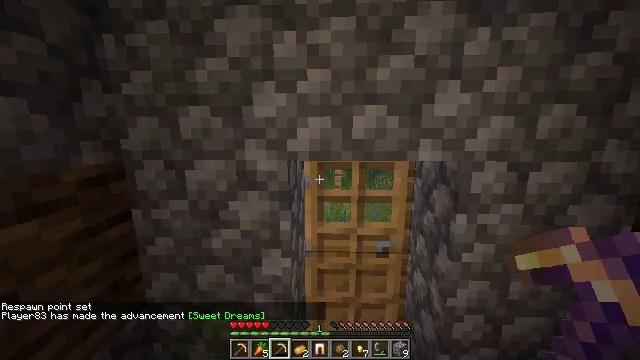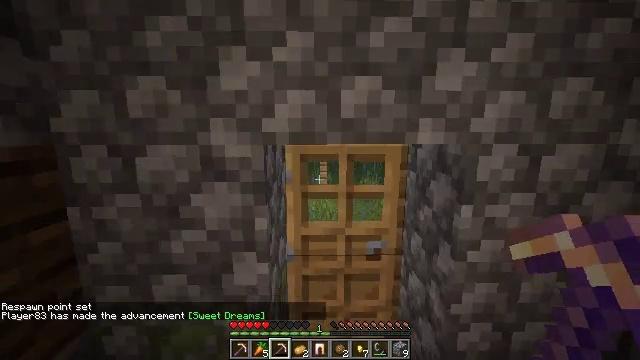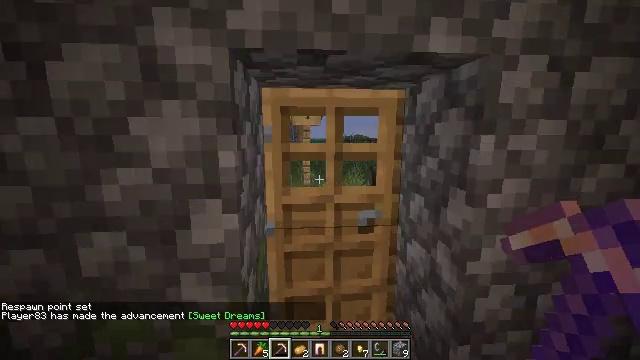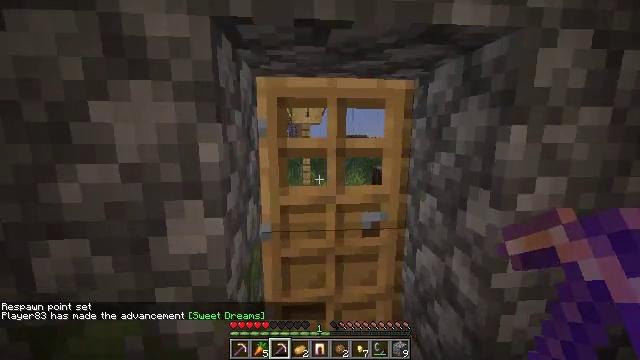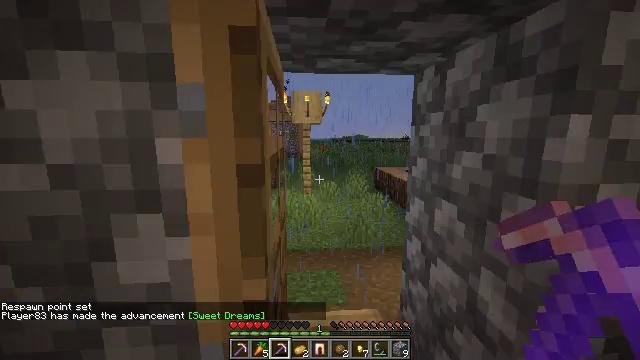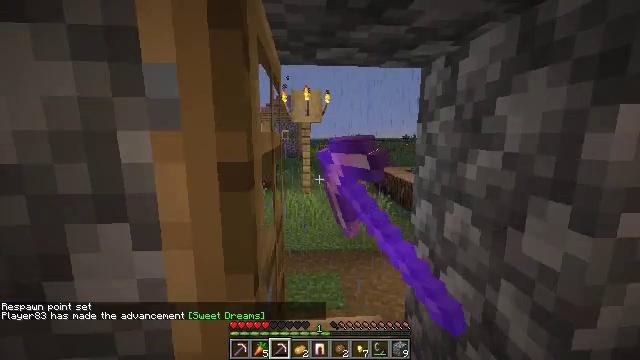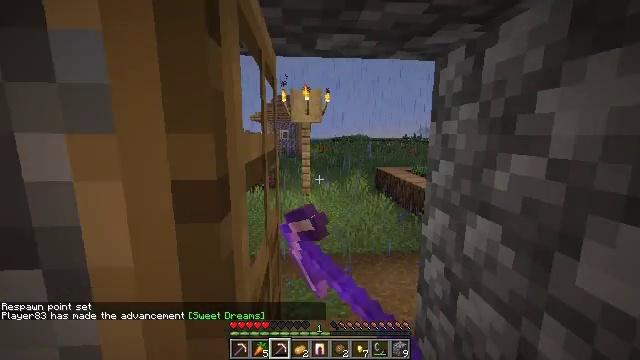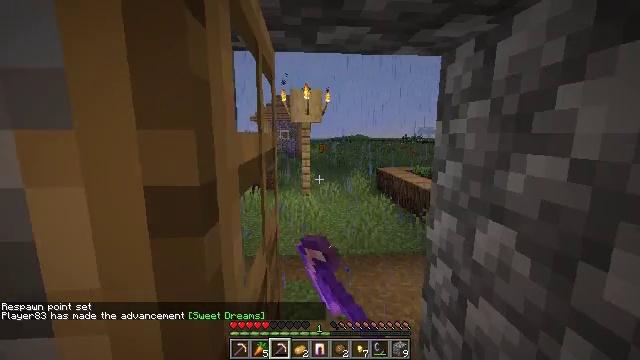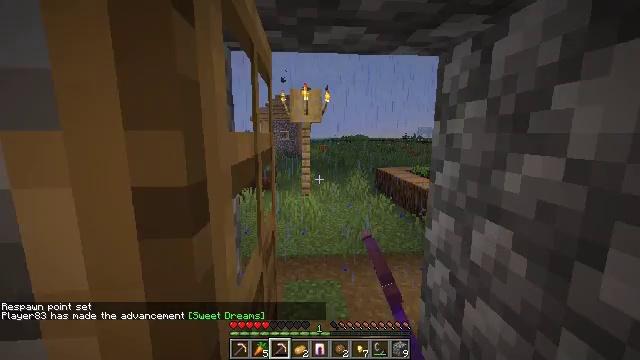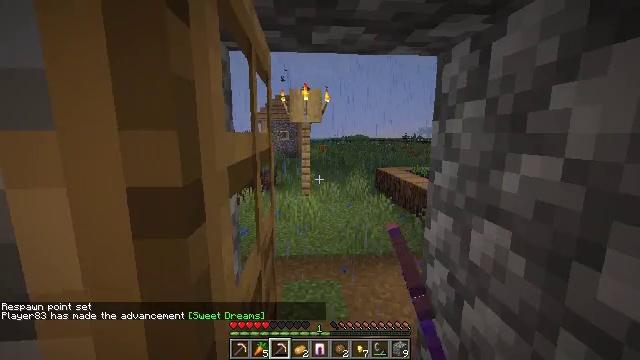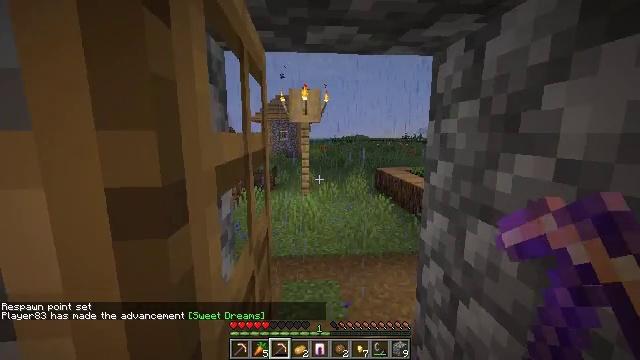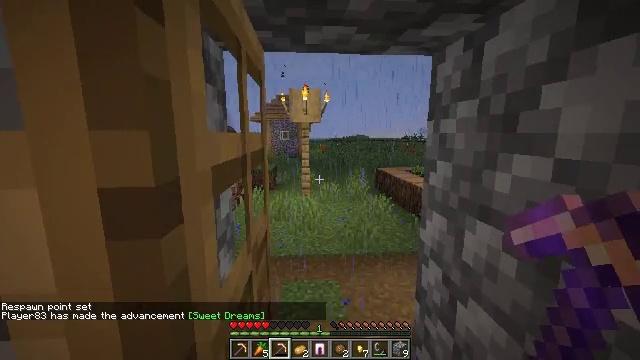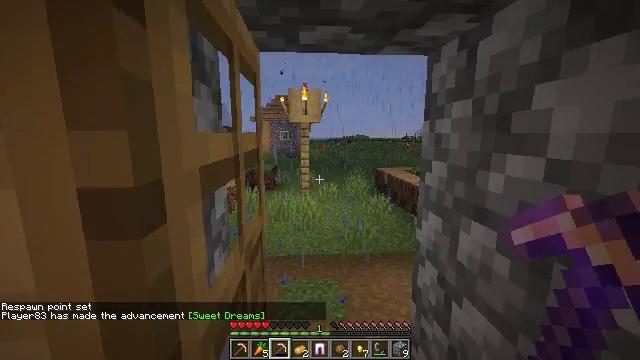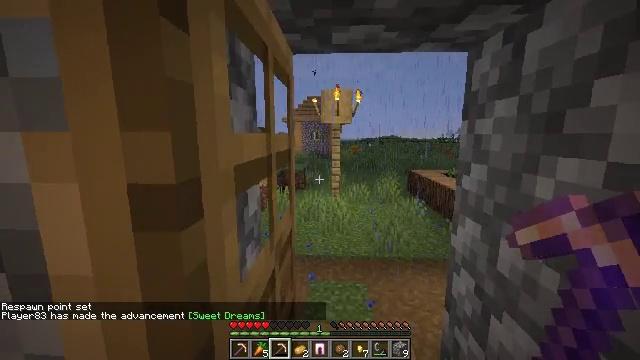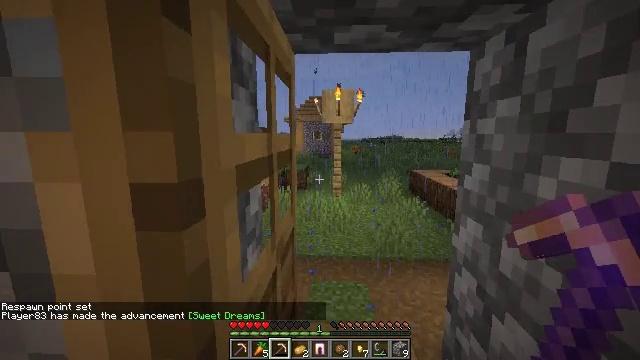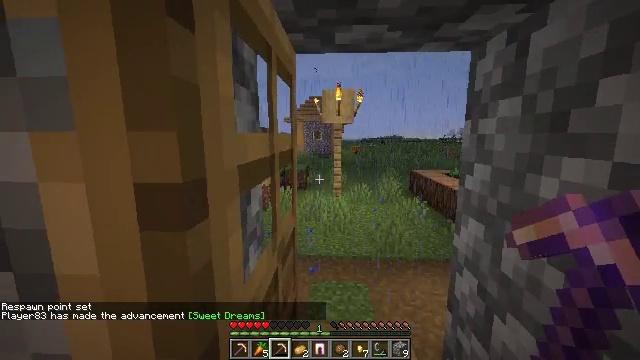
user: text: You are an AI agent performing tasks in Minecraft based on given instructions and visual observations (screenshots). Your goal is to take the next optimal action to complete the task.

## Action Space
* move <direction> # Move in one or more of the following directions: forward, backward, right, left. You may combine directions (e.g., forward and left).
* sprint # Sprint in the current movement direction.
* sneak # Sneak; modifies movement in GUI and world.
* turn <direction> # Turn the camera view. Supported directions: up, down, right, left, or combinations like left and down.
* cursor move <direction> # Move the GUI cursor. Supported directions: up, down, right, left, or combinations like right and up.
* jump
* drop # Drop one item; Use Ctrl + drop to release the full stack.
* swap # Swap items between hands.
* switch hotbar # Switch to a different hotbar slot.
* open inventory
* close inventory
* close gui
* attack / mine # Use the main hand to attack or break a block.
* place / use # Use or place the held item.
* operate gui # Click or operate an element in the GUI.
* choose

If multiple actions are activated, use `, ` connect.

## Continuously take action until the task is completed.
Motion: motion action
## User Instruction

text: Collect materials like stripped oak wood.
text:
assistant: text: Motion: move forward, turn right and up
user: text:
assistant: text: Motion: move forward, turn right
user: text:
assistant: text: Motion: move forward
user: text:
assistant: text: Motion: move forward, use / place
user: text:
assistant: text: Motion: move forward, use / place
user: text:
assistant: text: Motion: move forward, use / place
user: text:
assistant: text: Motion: move forward, use / place
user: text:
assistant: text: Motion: move forward
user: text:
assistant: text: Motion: move forward
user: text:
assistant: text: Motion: move forward
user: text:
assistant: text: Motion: move forward
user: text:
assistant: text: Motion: move forward
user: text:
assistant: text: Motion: move forward, turn left
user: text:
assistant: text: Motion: move forward
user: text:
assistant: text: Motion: move forward
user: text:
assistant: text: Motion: move forward and move right
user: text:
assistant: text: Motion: move forward and move right
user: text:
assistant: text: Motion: move forward and move right
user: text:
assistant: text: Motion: move forward and move right
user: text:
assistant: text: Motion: move forward and move right
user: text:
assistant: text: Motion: move forward
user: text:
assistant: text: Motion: move forward
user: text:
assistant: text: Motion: move forward
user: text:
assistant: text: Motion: move forward, turn up
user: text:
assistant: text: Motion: move forward, turn up
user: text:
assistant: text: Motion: move forward, turn up
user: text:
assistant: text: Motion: move forward
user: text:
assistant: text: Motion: move forward
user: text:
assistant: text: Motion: move forward
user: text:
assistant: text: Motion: move forward